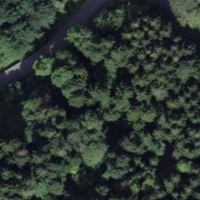
EUNIS habitat code: 43
Species observed at this site:
Geum rivale